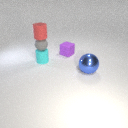
small red rubber cylinder above small cyan rubber cylinder